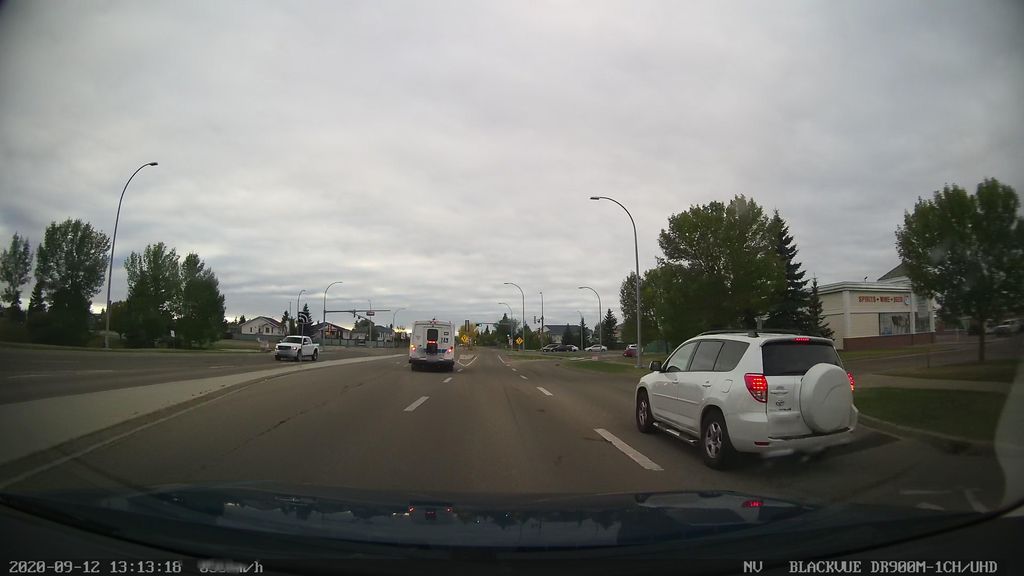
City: edmonton